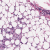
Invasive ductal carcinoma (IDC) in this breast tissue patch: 1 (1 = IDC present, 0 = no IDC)